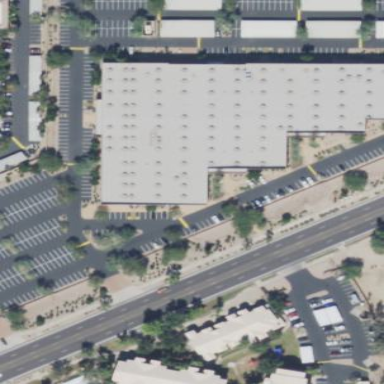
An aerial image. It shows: Commercial building with flat roof.